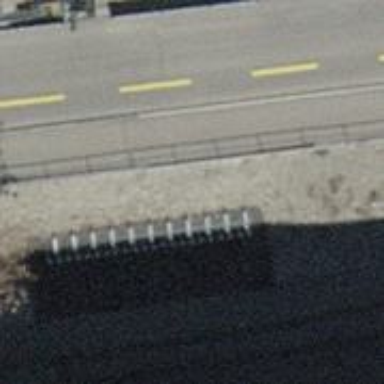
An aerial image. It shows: Bicycle parking area with racks.